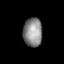
Tissue: lung
Cell type: Myeloid cells
Senescence score: 0.218
Nuclear area (px): 542
Mean DAPI intensity: 136.321